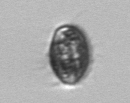
Label: Pleuronema